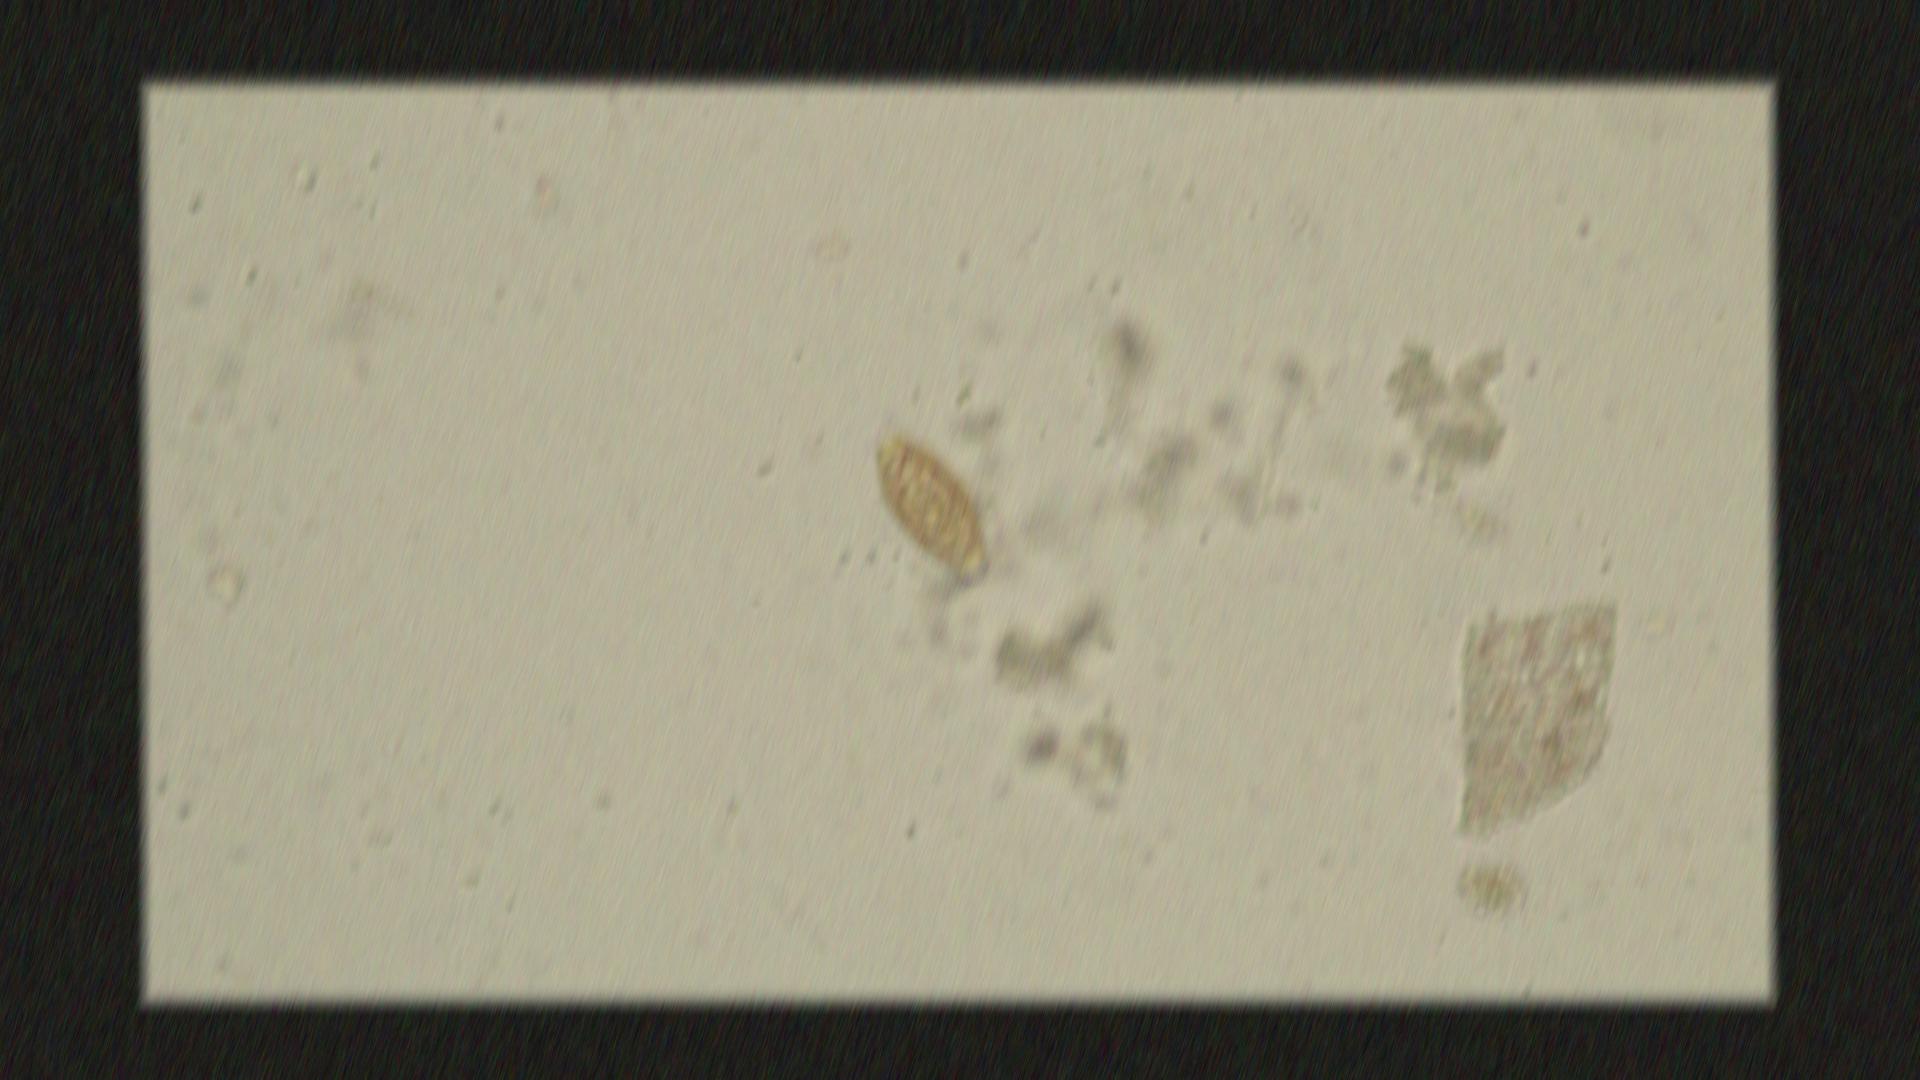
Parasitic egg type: Trichuris trichiura